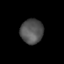
Tissue: prostate
Cell type: T cells
Senescence score: 0.1764
Nuclear area (px): 543
Mean DAPI intensity: 83.7